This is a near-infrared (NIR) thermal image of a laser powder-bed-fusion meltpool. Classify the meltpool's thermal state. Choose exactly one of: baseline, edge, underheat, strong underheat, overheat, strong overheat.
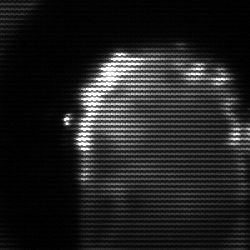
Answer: baseline